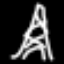
Label: The Eiffel Tower